Field crop: maize
Growth stage: 2
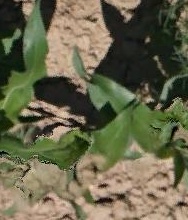
Species: maize